Question: I am trying to modify the Ext.net Mvc sample in this link
<URL>
The project is working perfectly when run locally in Visual Studio 2010 but when I deploy it on an IIS 7 server, after I login to the application I get the following error:

Can you help me please thanks..
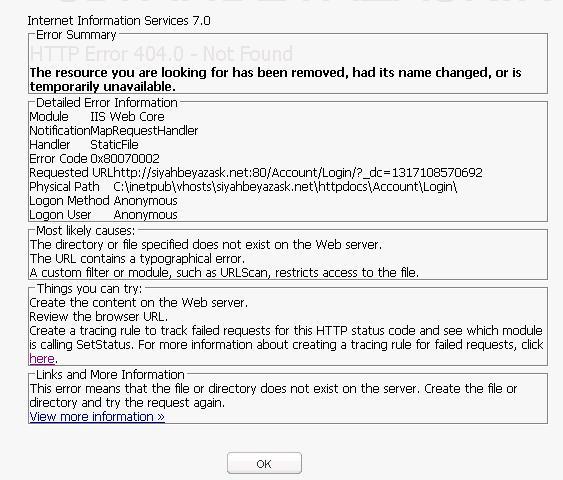
Answer: Please confirm your Global.asax.cs is correctly configured.
<URL>
The 404 error appears be thrown because /Account/Login/ does not exist. Can you confirm your AccountController includes a "Login" handler?
Hope this helps.